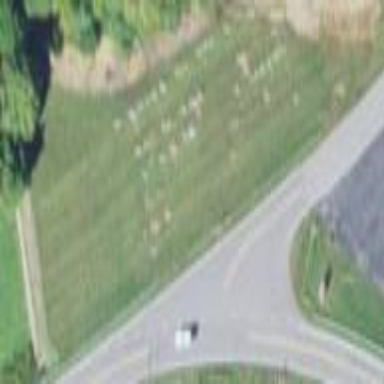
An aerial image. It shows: Cemetery.